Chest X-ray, PA view. Patient: 29 years old, sex F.
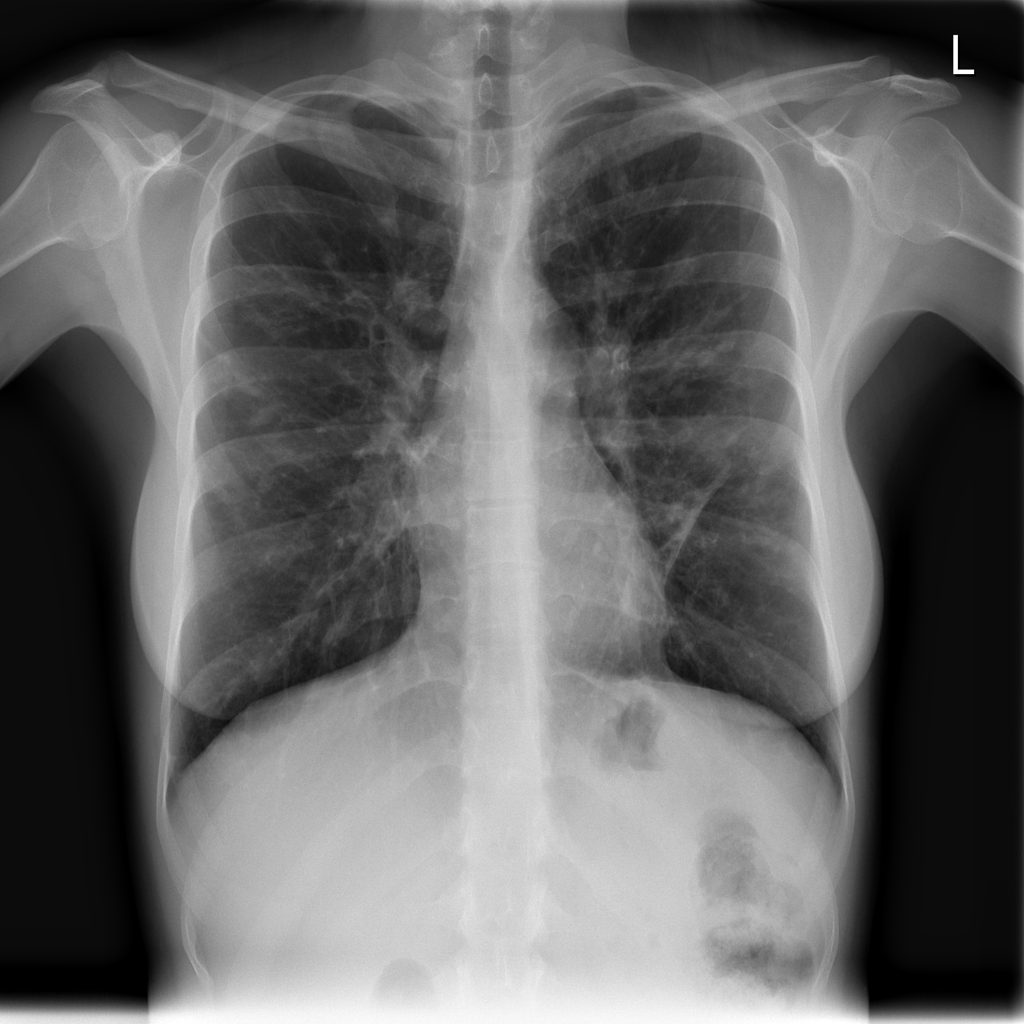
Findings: Fibrosis, Infiltration